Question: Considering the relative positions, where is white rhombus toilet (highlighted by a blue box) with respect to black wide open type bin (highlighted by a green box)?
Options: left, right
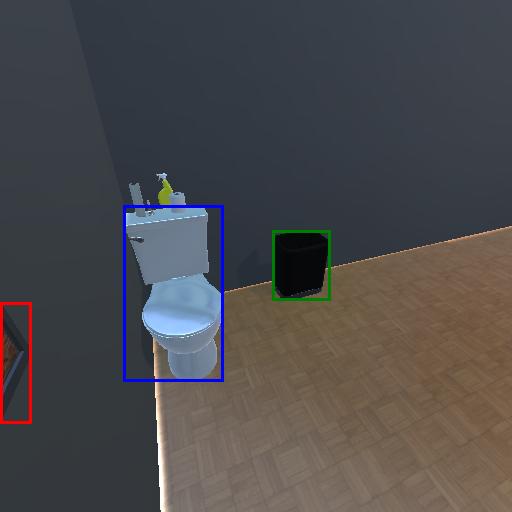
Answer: left